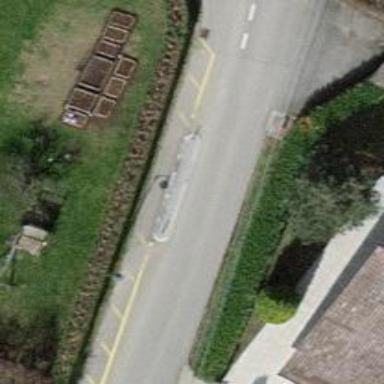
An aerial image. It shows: Traffic calming feature called choker.